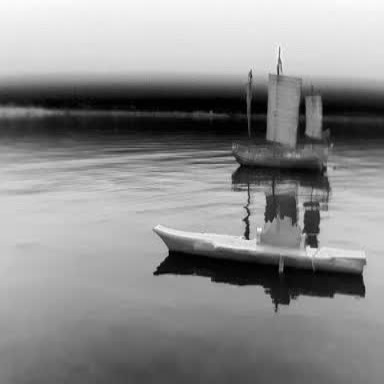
There are two objects shown in the infrared image, including a sailboat, and a warship.